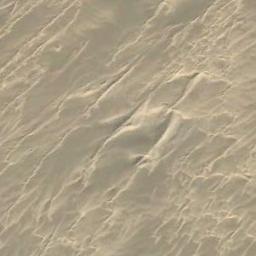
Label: desert